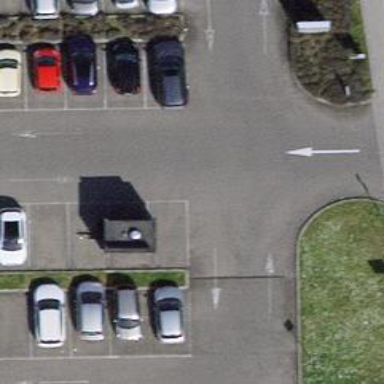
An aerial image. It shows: Asphalt parking aisle designated as service road.